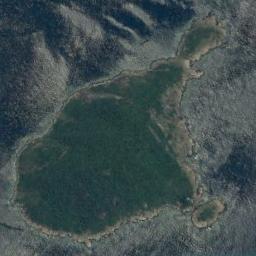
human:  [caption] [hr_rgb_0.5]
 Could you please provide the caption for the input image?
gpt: A big island and a small island have dense vegetation .

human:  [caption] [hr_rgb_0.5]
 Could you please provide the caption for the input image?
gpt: There are many trees on the island .

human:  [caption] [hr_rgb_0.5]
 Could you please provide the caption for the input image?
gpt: The irregularly shaped island is surrounded by blue sea water with green vegetation on the island and a white sandy beach outside the island .

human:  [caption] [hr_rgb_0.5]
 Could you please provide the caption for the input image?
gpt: The shape of the island is very irregular .

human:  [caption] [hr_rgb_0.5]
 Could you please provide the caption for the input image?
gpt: The green island is on a blue sea .